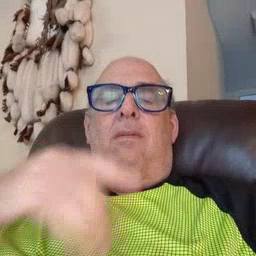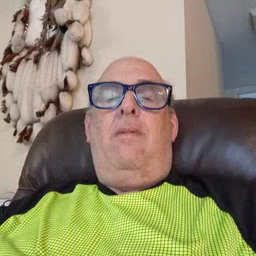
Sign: napkin